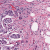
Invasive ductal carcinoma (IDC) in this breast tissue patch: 1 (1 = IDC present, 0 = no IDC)